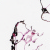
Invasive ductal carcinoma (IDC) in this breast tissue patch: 0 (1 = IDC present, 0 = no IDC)